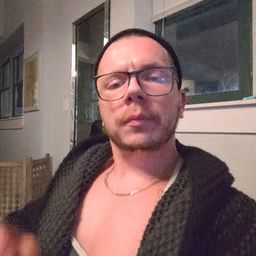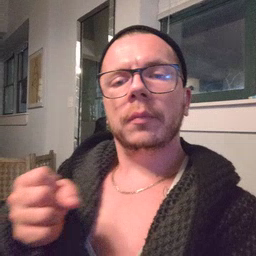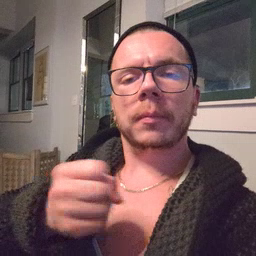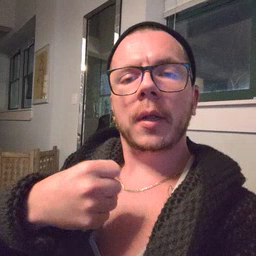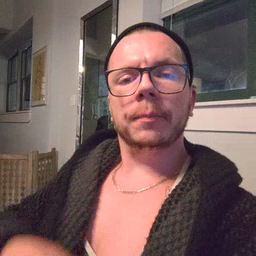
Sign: make